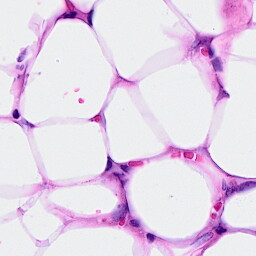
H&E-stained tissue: Breast